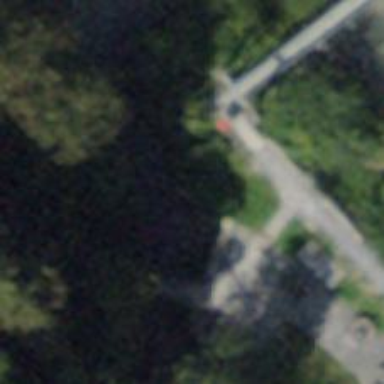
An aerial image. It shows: Path on bridge with pebblestone surface.